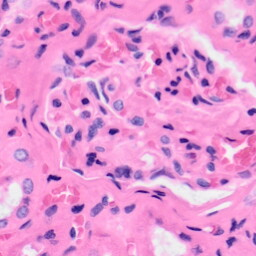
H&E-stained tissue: Kidney